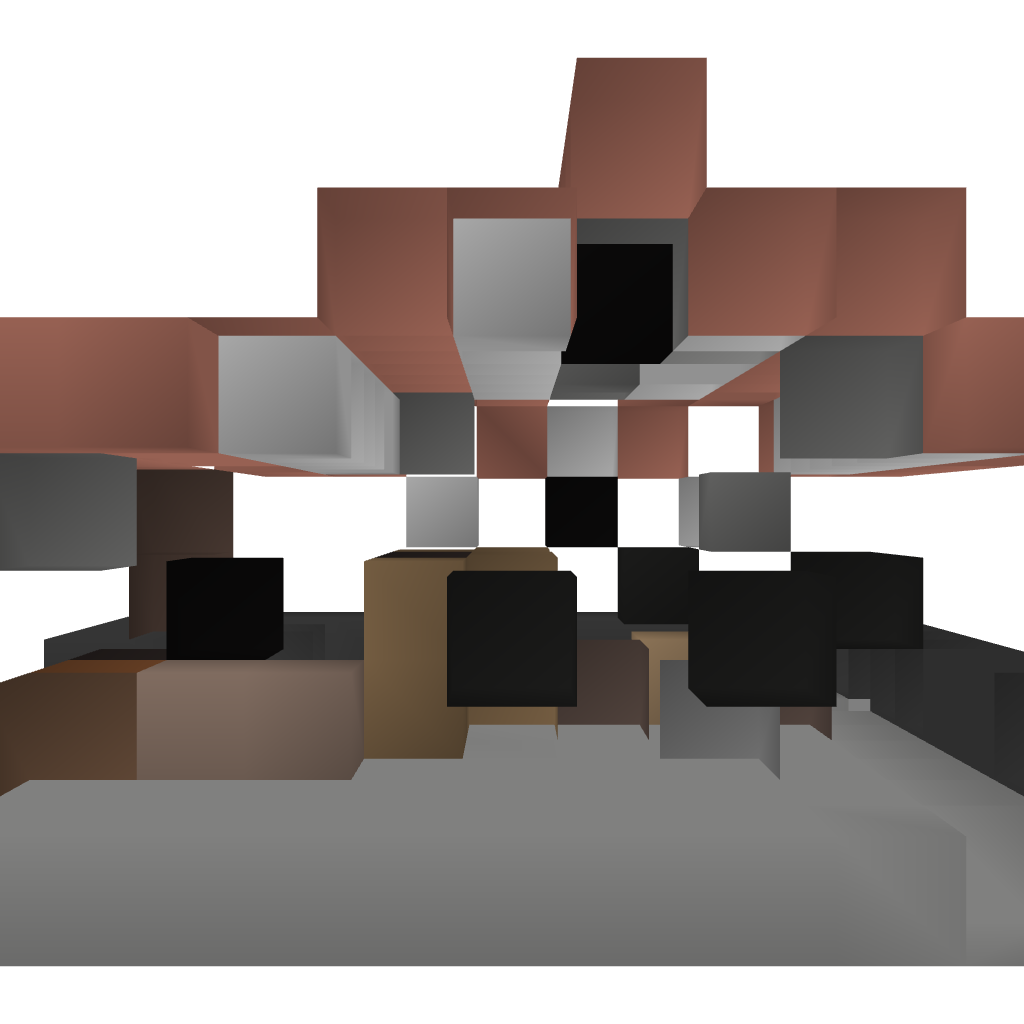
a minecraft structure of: Clay Cabin